Question: I'm having a problem with DIV height. see the picture, there are 2 div tags and div-1 has right border with black color. and div-1 and div-2 height is not set.I want that any of those div height when increases with content then the border between two div tags will increase automatically and always will be like the picture.if I used table then it wasn't that problem. but using div tags how can this possible ?

-Thanks.
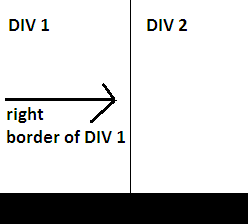
Answer: If you don't care for IE7 you can use 'display: table-cell' to get your layout straight. It will force both elements to have the very same height so the border will always hit your black bottom.
'''
div.page {
display: table;
width: 500px;
}
div.page > section {
display: table-cell;
width: 70%;
vertical-align: top;
border-right: 1px solid #ccc;
}
div.page > aside {
display: table-cell;
width: 30%;
vertical-align: top;
}
'''
'''
<div class="page">
<section>Left</section>
<aside>Left</aside>
</div>
'''
<URL>
You can of course use '<div>'s instead of '<section>' and '<aside>'.